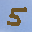
Label: 5